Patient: sex F, age 28
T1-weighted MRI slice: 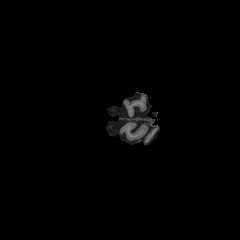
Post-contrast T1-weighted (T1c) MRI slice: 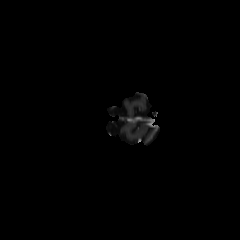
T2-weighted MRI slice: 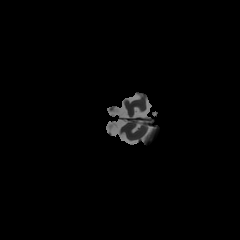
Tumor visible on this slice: no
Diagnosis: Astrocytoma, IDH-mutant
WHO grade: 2